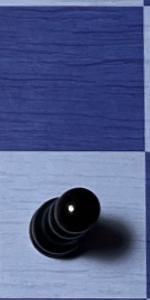
Label: Pawn_Black